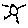
Label: sun